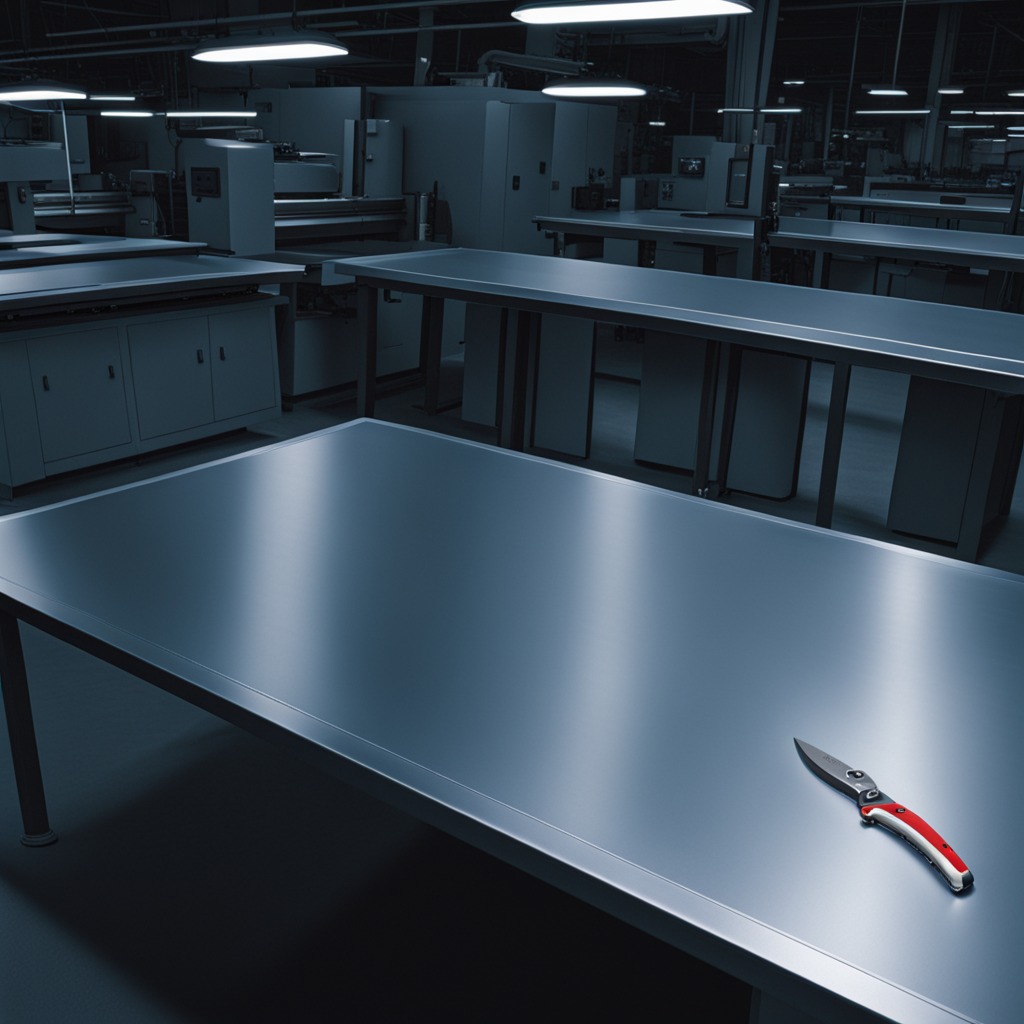
A utility knife lies on the tabletop.